Question:
Hi Guys I am trying to rotate a UIImageview from the Black dot on this image.
what is happening now is that the center is not changing
I have tried like this.
'''
Image.Center = CGPointmake(37.3,150);
'''
when I am calling this set the image just moves across the screen.
thanks!
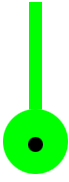
Answer: You need to add this code:-
'''
imageView.layer.anchorPoint = CGPointMake(0.5,0.5);
[UIView beginAnimations:@"rotate" context:nil];
imageView.transform = CGAffineTransformMakeRotation(angle);
[UIView commitAnimations];
'''